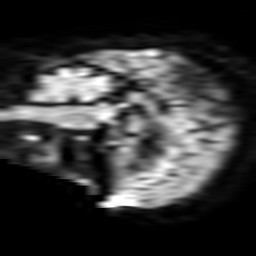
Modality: TRACE
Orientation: sagittal
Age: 71
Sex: female
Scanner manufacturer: philips
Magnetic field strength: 3 T
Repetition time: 3.332 s
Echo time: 0.076 s